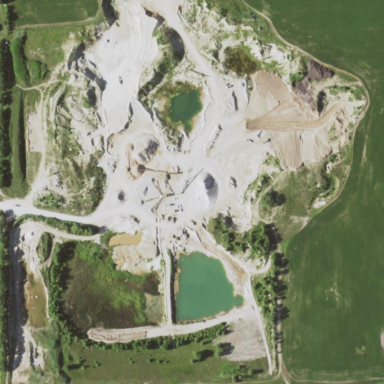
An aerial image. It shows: Quarry area rich in gravel resources.